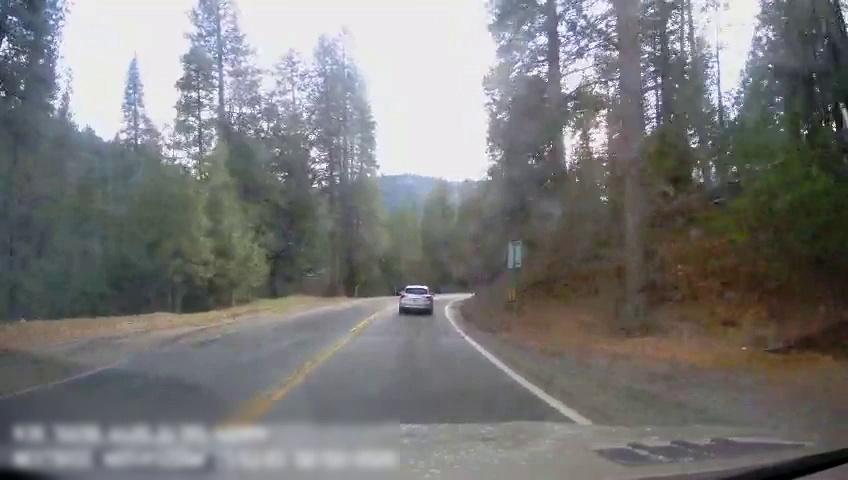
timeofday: Day
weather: Sunny
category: Drivable Space
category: Vehicles | SUV
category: Lanes | Current Lane
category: Lanes | Current Lane
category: Lanes | Opposite Lane
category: Lanes | Opposite Lane